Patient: sex F, age 65
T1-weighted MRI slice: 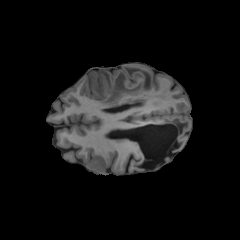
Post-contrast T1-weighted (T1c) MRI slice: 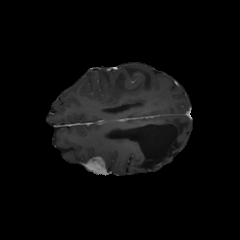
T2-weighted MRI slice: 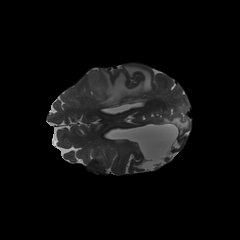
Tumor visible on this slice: yes
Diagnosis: Glioblastoma, IDH-wildtype
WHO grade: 4